Question: I am using python 2.7 and i work with a lot of open windows7 folders and with other programs at the same time. I have tried working with this code (in works fine perfect):
'''
import os
os.system('taskkill /im chrome.exe')
os.system('taskkill /im powerpnt.exe')
os.system('taskkill /im outlook.exe')
os.system('taskkill /im winword.exe')
os.system('taskkill /im excel.exe')
'''
but i don't know how to close all the folders and files (windows 7) at the same time too.
I have tried the following
<URL>
<URL>
<URL>
but didn't understand the way to do it with python.
Also, i tried to search the name process in the Task Manager but i didn't know the name of it.

Is it possible to do it without damaging the operating system of the computer?
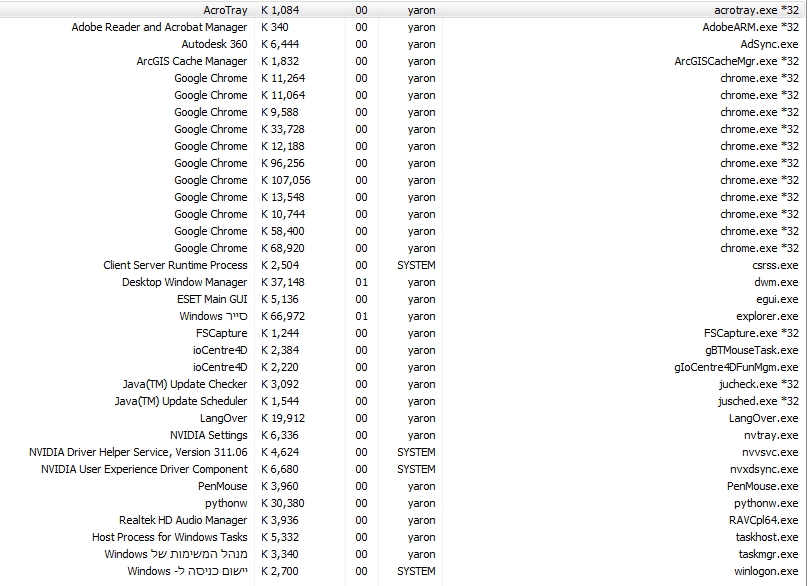
Answer: You can use nircmd (You need install nircmd - <URL>
and subprocess module:
'''
import subprocess
subprocess.call('nircmd.exe win close class "CabinetWClass"' , shell=True)
'''